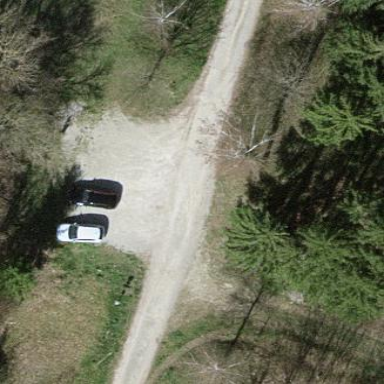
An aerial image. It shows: Parking area with fine gravel surface.